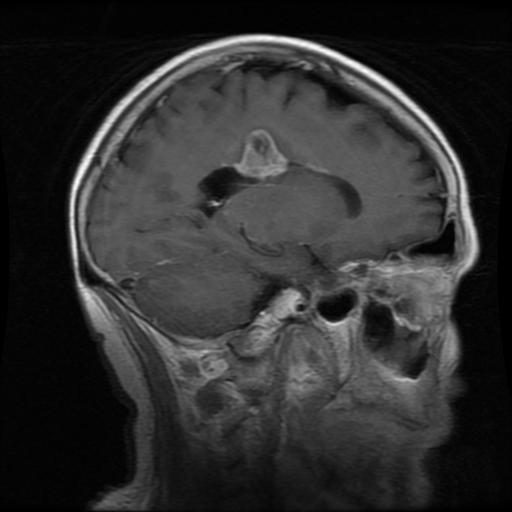
Label: glioma